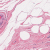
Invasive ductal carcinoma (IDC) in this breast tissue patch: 0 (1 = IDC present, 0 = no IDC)